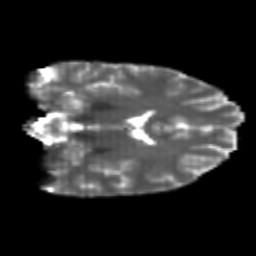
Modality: T2w
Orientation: coronal
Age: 24
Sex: female
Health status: healthy
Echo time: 0.074 s